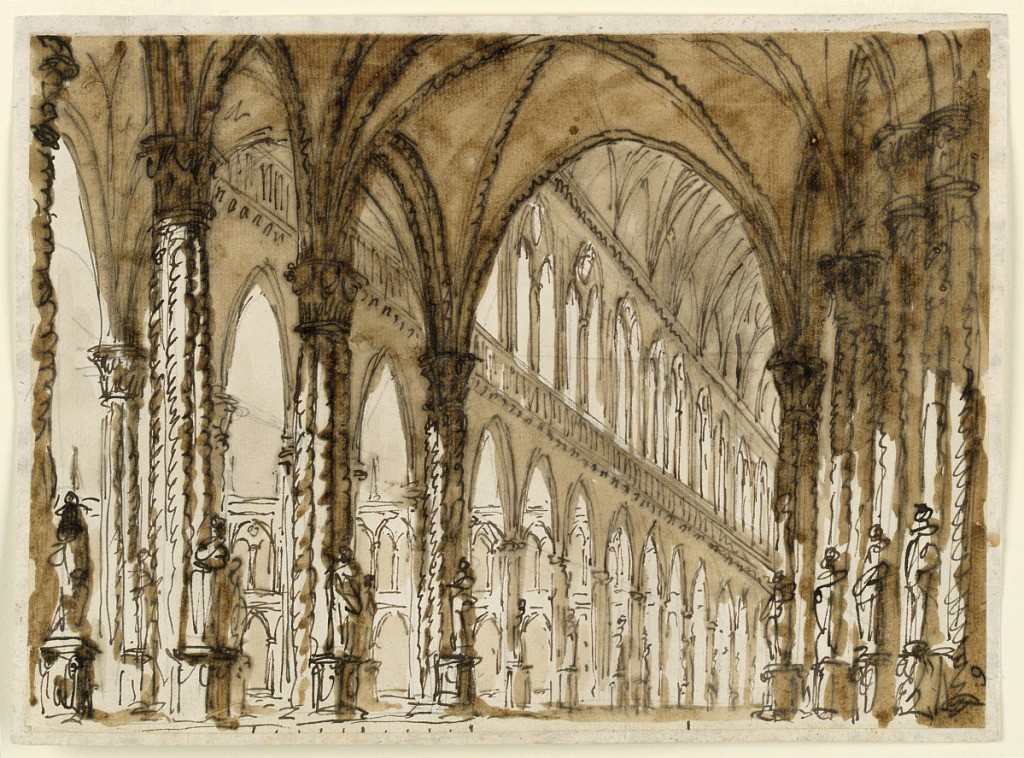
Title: Stage Design: Interior of Gothic Cathedral
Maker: Giuseppe Barberi, Italian, 1746–1809
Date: early 19th century
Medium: Pen and brown ink, brush and brown wash, graphite on lined off-white laid paper
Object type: Drawing
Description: High nave of cathedral seen through the vaults of entrance. Statues placed in front of columns.